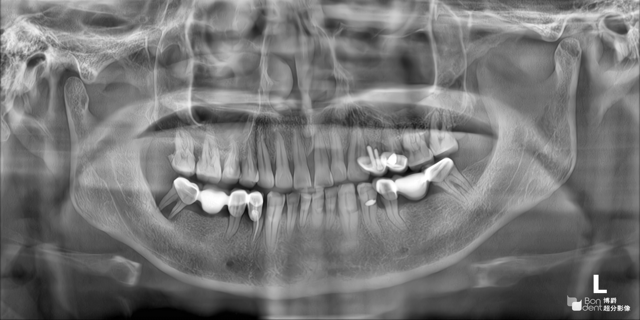
adult